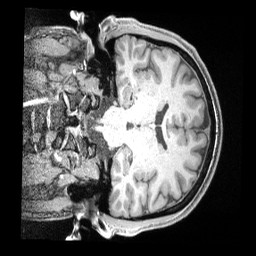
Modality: T1w
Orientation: coronal
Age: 36
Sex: male
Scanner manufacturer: siemens
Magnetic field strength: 3 T
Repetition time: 2 s
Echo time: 0.00211 s